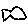
Label: fish